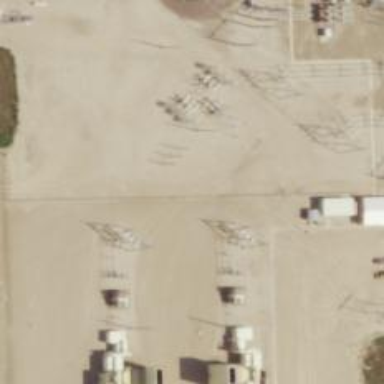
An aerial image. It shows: Triple tower power structure.